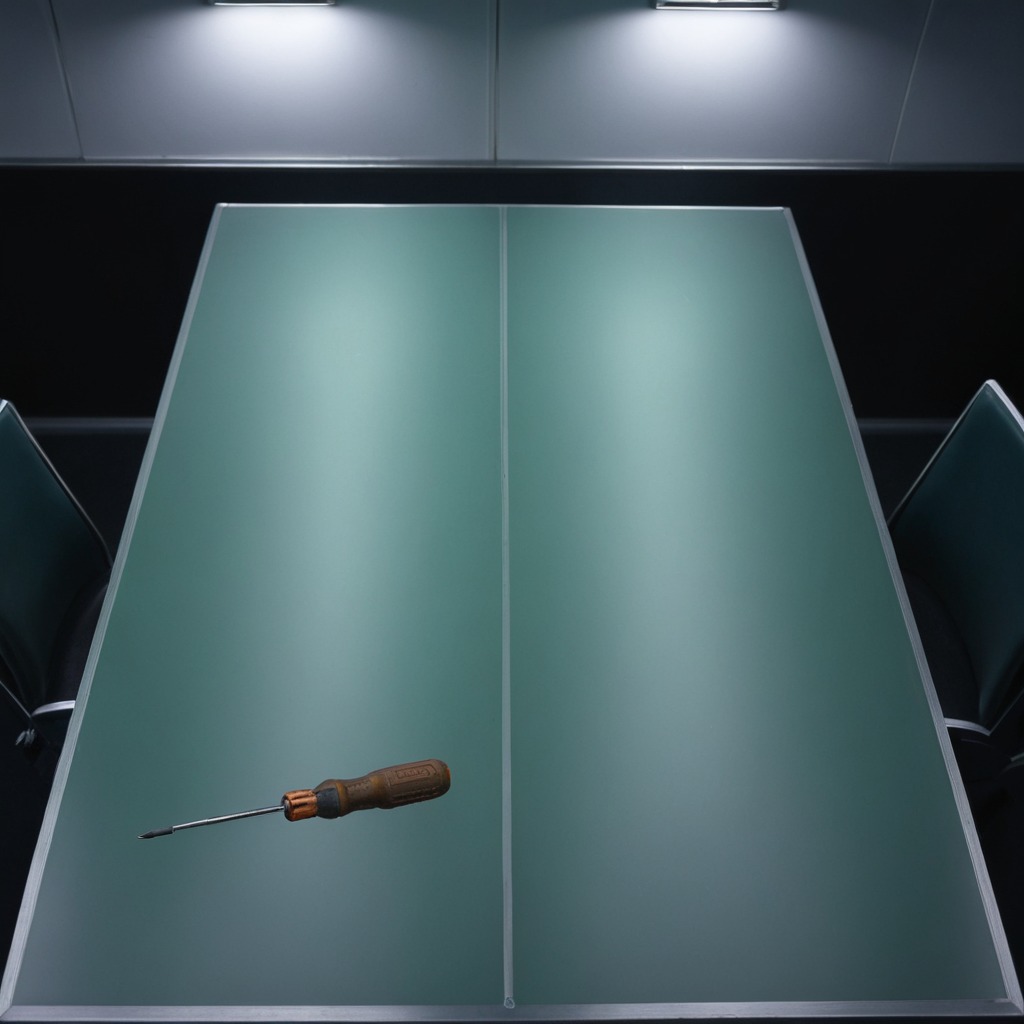
A screwdriver lies on a clean empty table in a railway signal maintenance room lit by harsh overhead fluorescents.